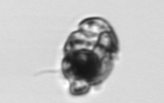
Label: Proterythropsis